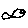
Label: fish